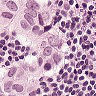
Metastatic tissue present: yes